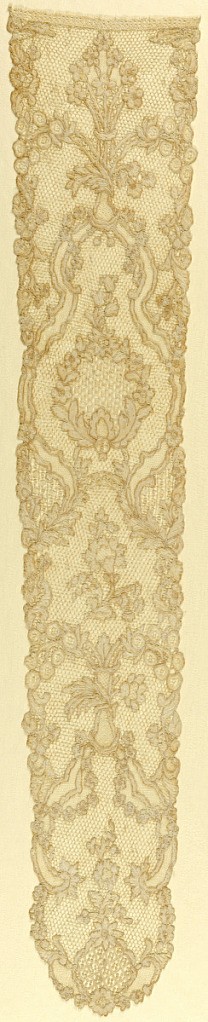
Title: Cap streamers
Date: mid-18th century
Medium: linen Technique: needle lace
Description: Pair of cap streamers of Point d'Argentan with an open floral pattern contained within compartments and alternated with medallions.